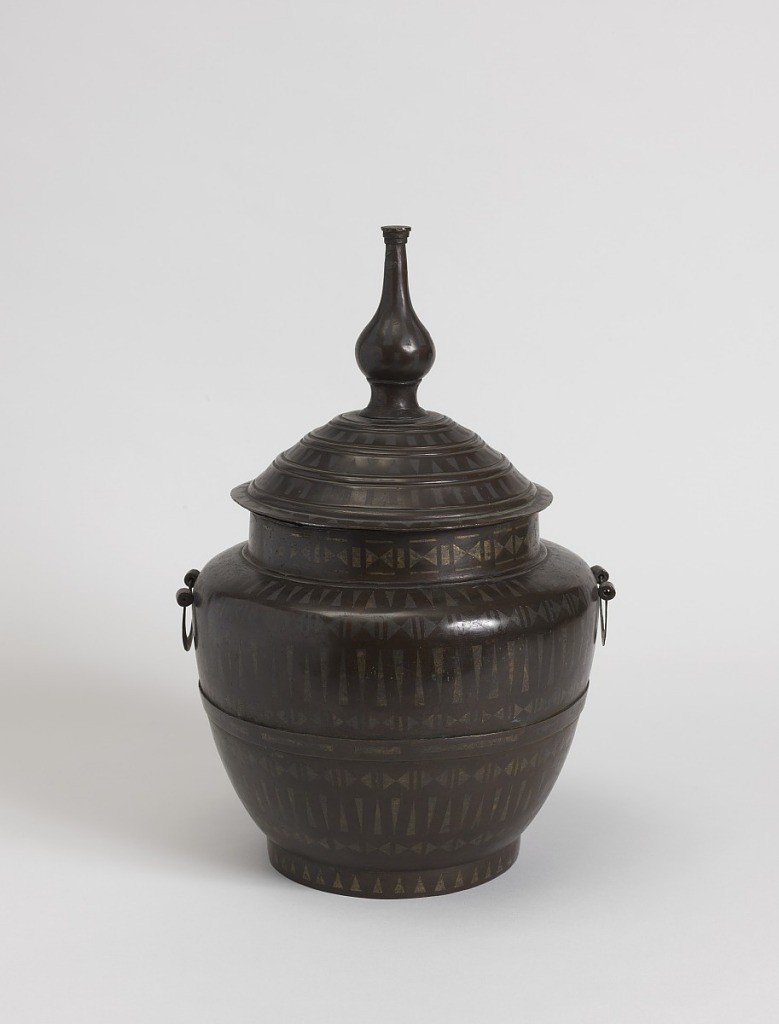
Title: Jar and cover
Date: possibly 19th century
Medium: Bronze, inlaid metal
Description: Jar (a) with lid (b).  Footed round jar, the body cast in two parts.  The joint covered by an encircling banding. Short, wide, straight neck.  Two small horseshoe-shaped handles hinged at shoulder.  Lid overhanging the neck, stepped up to onion-shaped finial.  Topmost element of finial missing--decorated with concentric bands of triangles and rectangles.